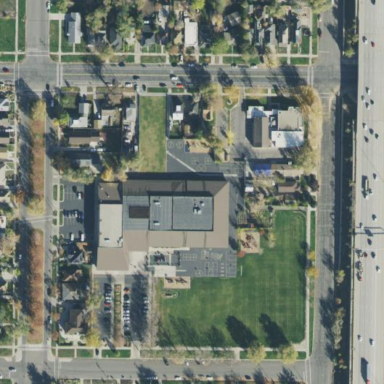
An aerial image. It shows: Asphalt schoolyard.